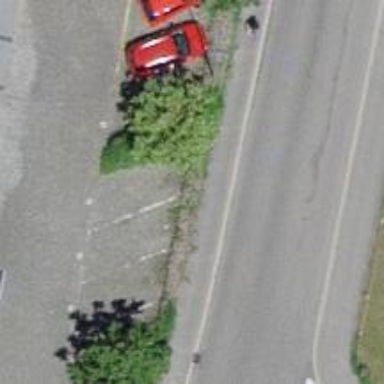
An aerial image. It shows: Street-side parking area with diagonal orientation.